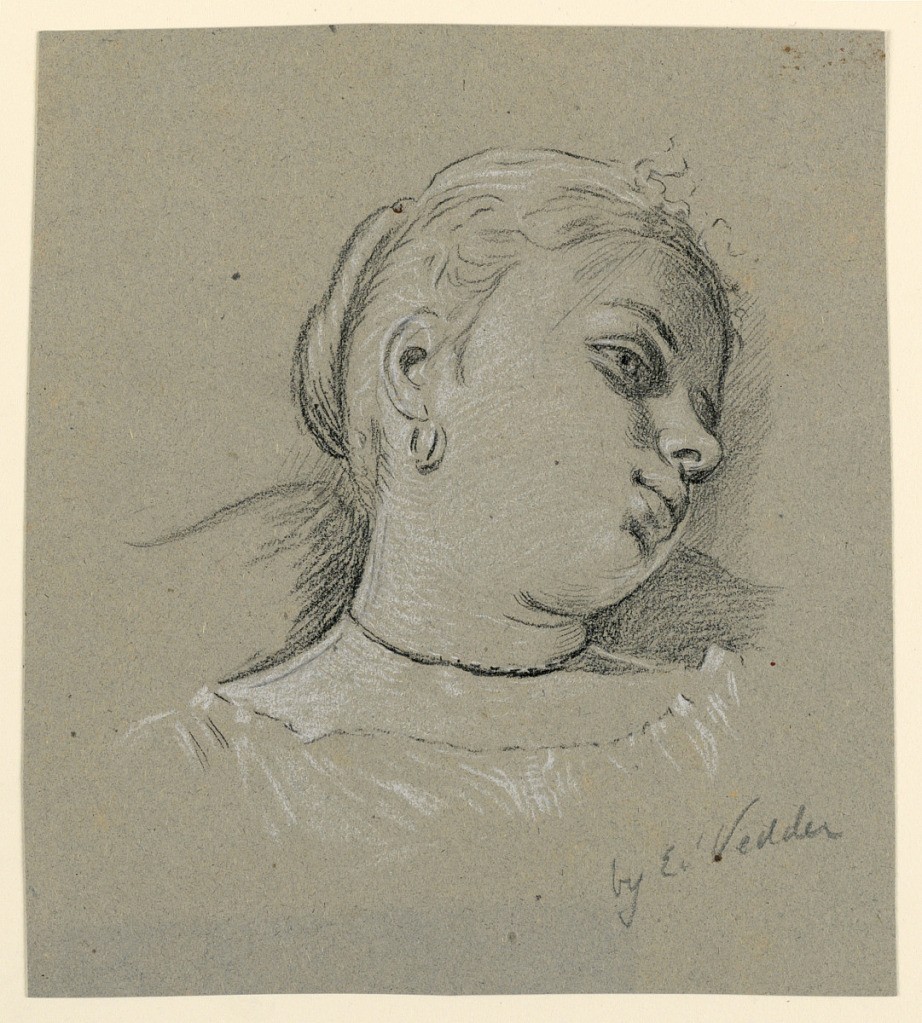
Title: Italian girl
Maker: Elihu Vedder, American, 1836 – 1923
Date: ca. 1885
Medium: Pastel crayon on gray paper
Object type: Drawing
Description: Head of a young female figure, turned toward the right.